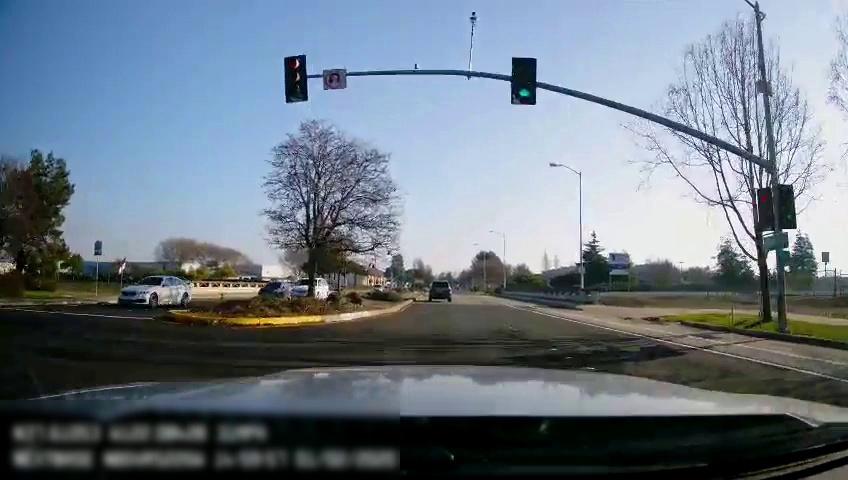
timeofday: Day
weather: Sunny
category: Drivable Space
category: Vehicles | Car
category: Vehicles | Car
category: Vehicles | SUV
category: Vehicles | SUV
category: Lanes | Current Lane
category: Lanes | Current Lane
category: Traffic | Lights
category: Traffic | Lights
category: Traffic | Lights
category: Traffic | Lights
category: Traffic | Signs